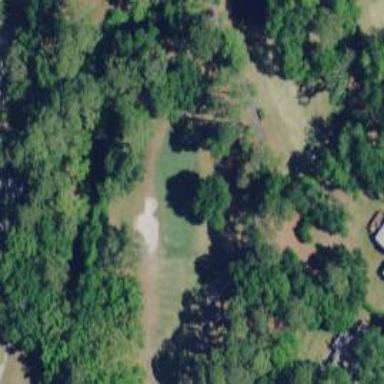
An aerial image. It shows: View of golf hole.